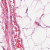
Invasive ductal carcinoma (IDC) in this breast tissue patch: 0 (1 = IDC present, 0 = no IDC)